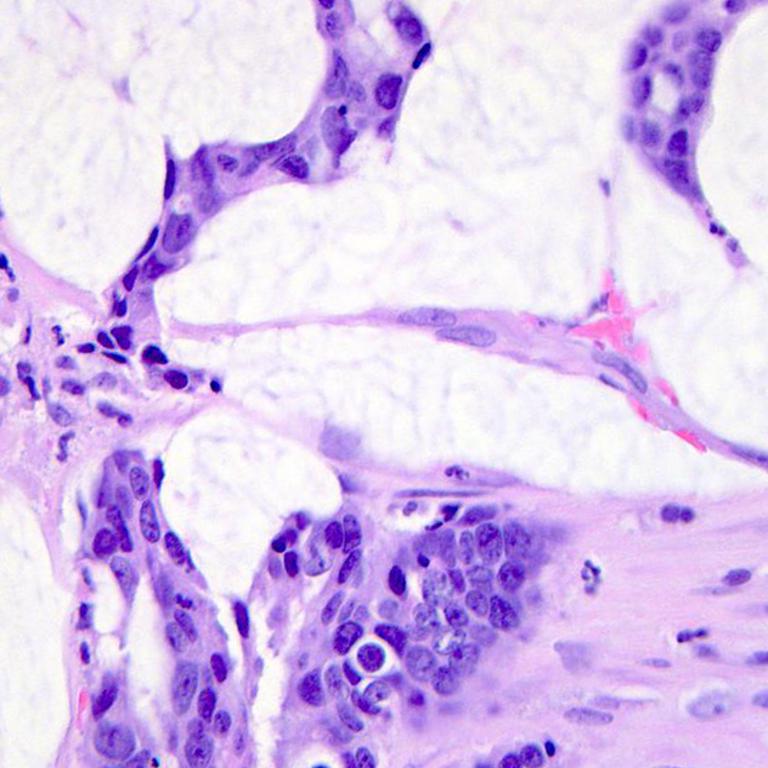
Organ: colon
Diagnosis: adenocarcinomas